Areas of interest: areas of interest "Renmin University of China Zhongguancun Campus Library"
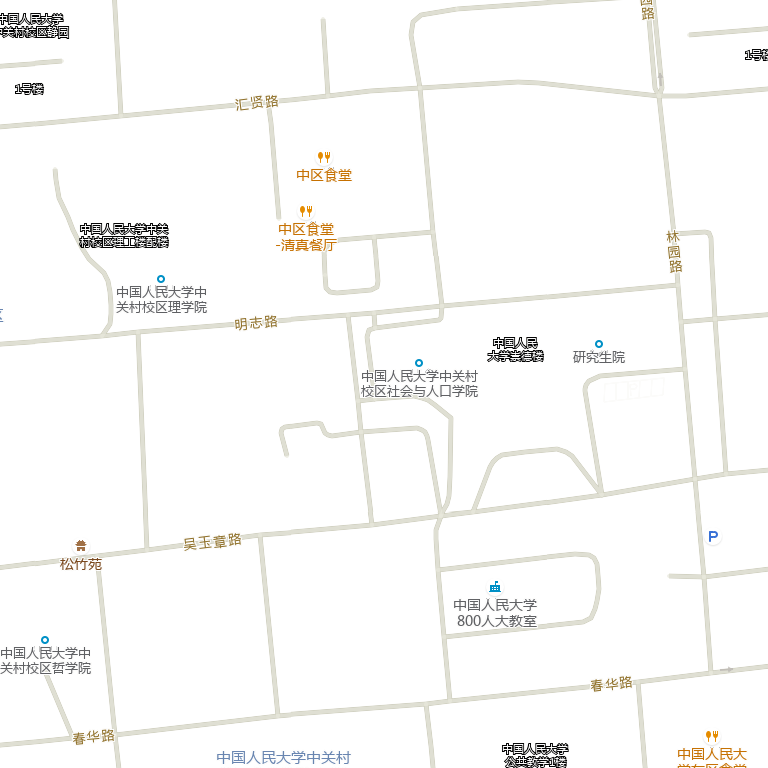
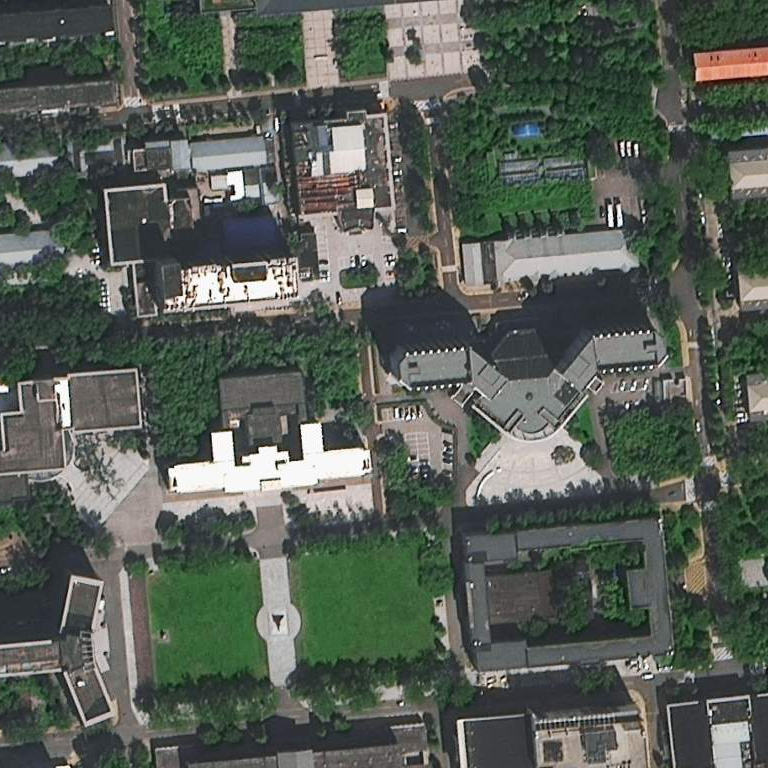